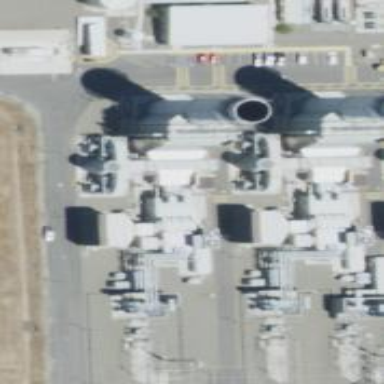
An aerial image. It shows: Gas turbine power generator.